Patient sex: F
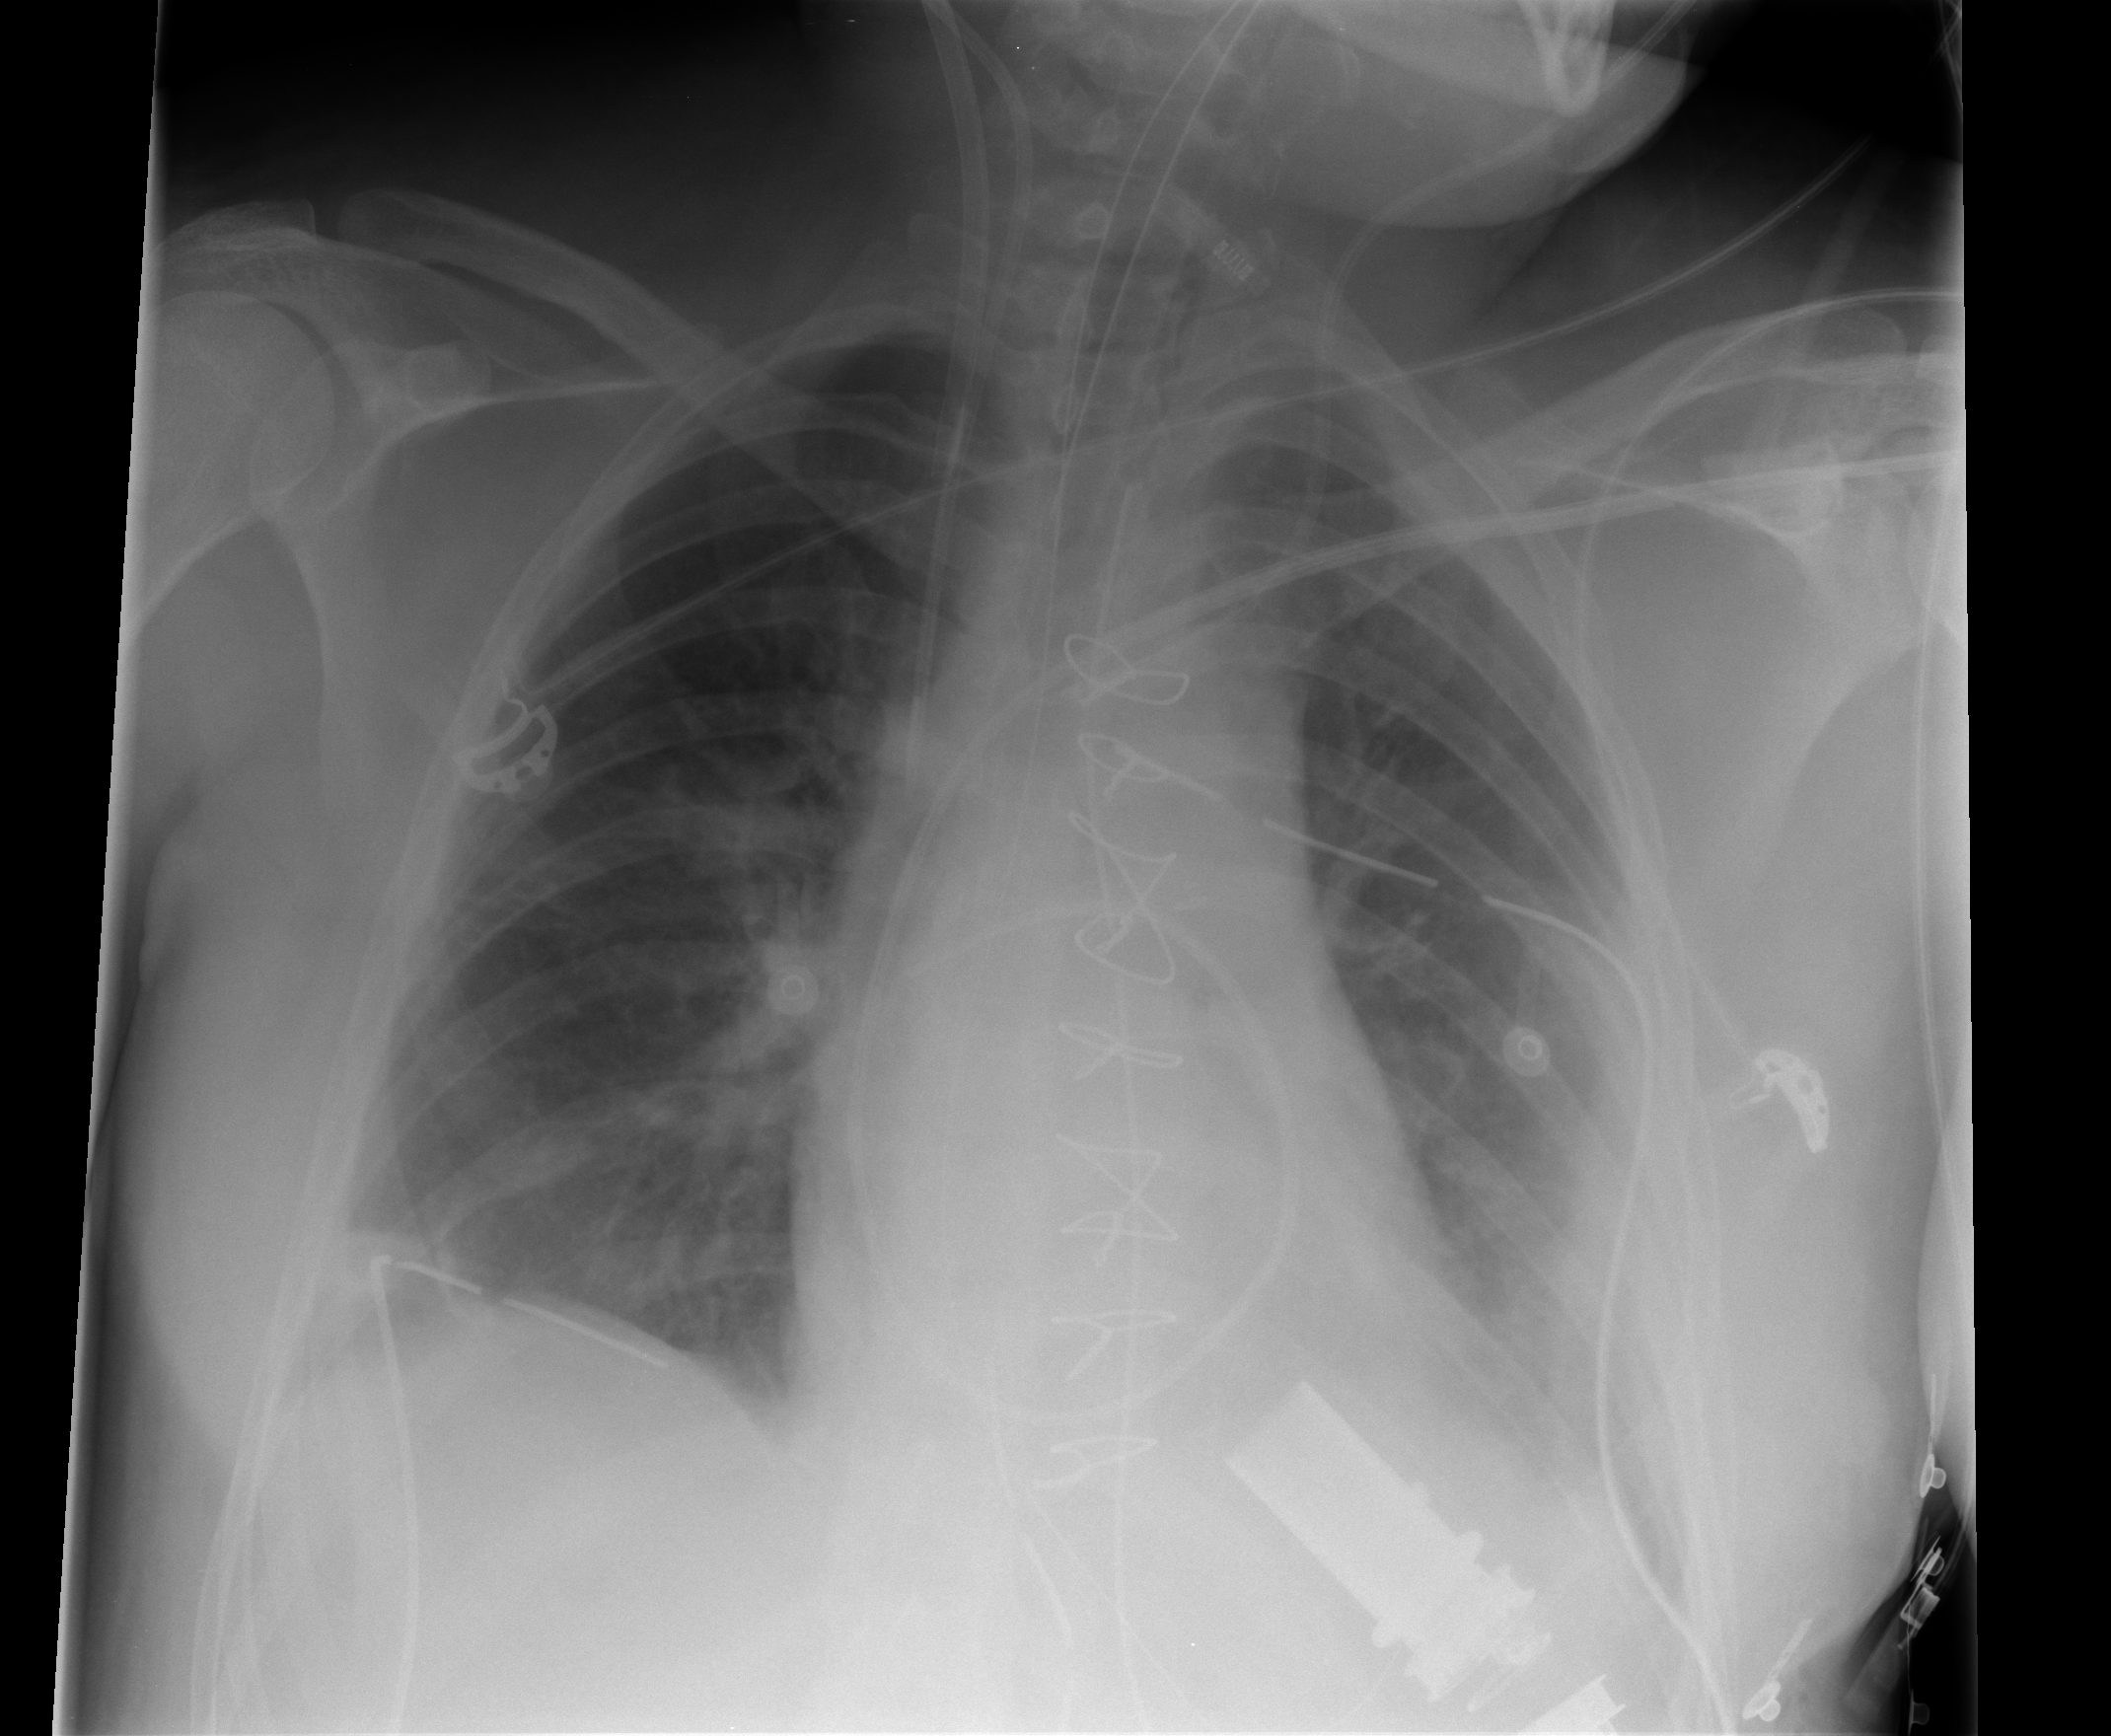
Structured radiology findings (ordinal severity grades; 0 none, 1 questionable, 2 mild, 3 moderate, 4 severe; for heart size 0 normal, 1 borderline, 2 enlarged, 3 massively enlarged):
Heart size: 0
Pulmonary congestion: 0
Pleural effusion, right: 0
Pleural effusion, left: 2
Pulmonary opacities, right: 0
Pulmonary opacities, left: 0
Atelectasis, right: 2
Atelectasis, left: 2